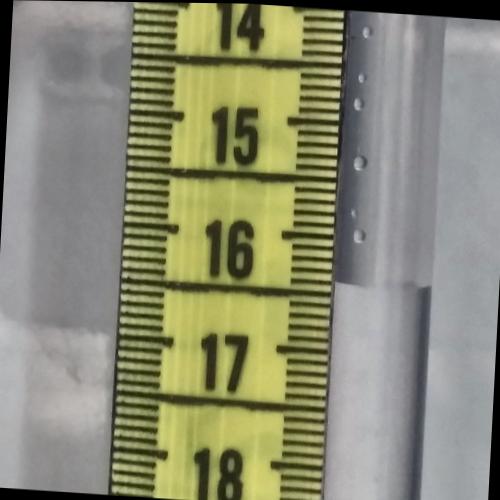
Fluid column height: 16.4 cm